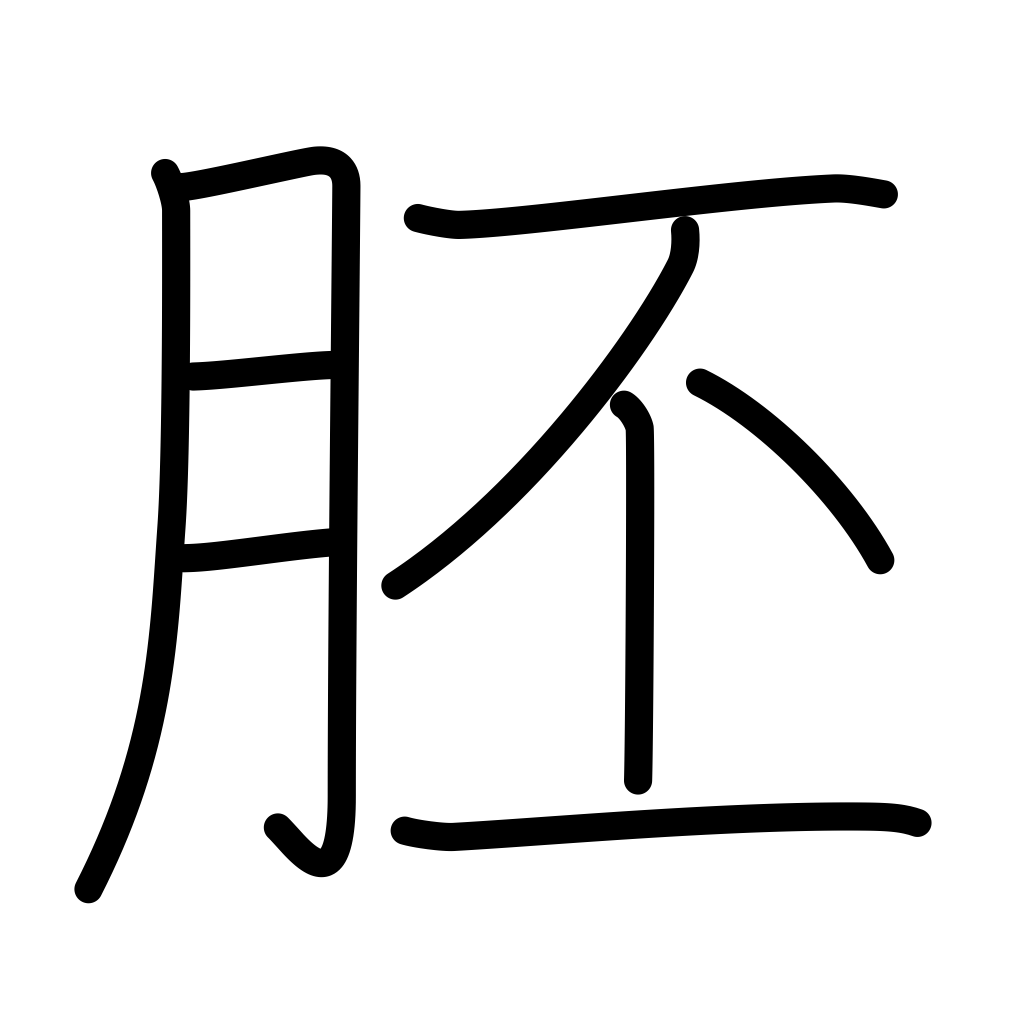
Meaning: embryo